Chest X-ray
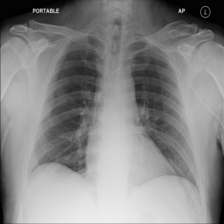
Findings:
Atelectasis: negative
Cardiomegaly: negative
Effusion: negative
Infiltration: positive
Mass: negative
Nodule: negative
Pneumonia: negative
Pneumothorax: negative
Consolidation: negative
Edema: negative
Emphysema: negative
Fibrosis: negative
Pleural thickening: negative
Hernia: negative